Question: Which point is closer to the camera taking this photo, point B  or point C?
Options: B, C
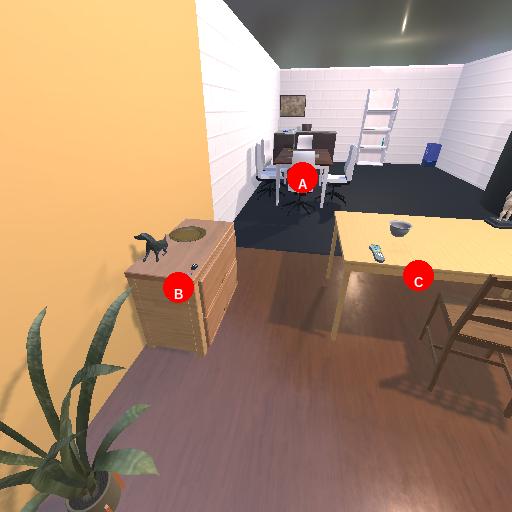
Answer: B